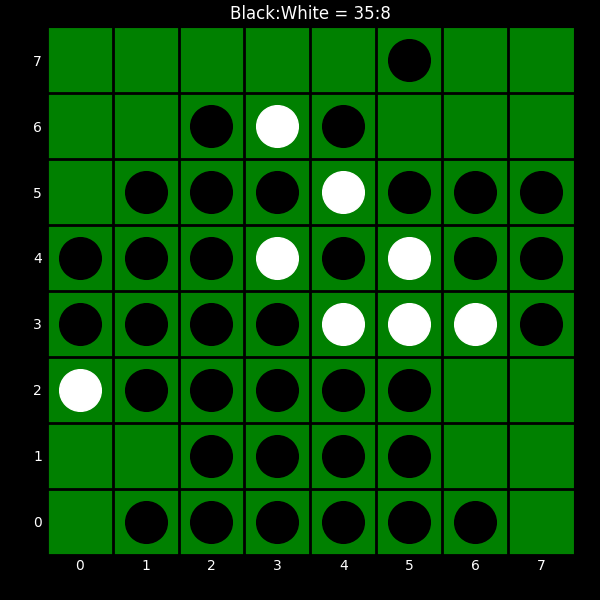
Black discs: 35
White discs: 8